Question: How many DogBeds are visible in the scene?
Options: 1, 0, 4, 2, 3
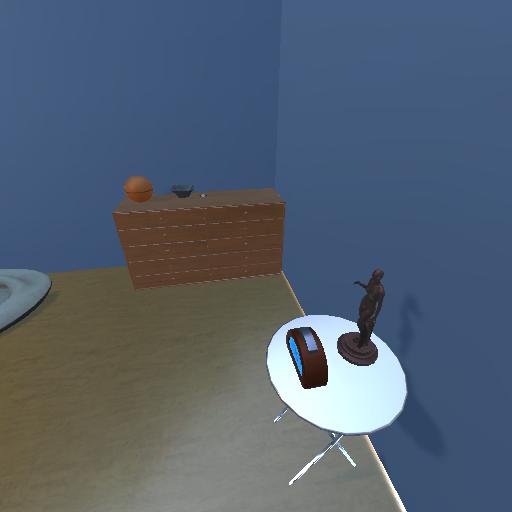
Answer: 1